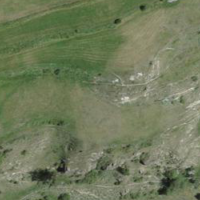
EUNIS habitat code: 31
Species observed at this site:
Vicia sepium